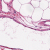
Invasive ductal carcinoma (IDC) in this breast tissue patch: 0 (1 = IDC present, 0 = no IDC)